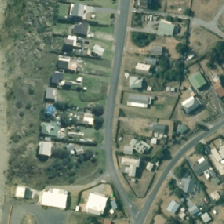
Land cover: urban_build_up